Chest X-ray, PA view. Patient: 47 years old, sex M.
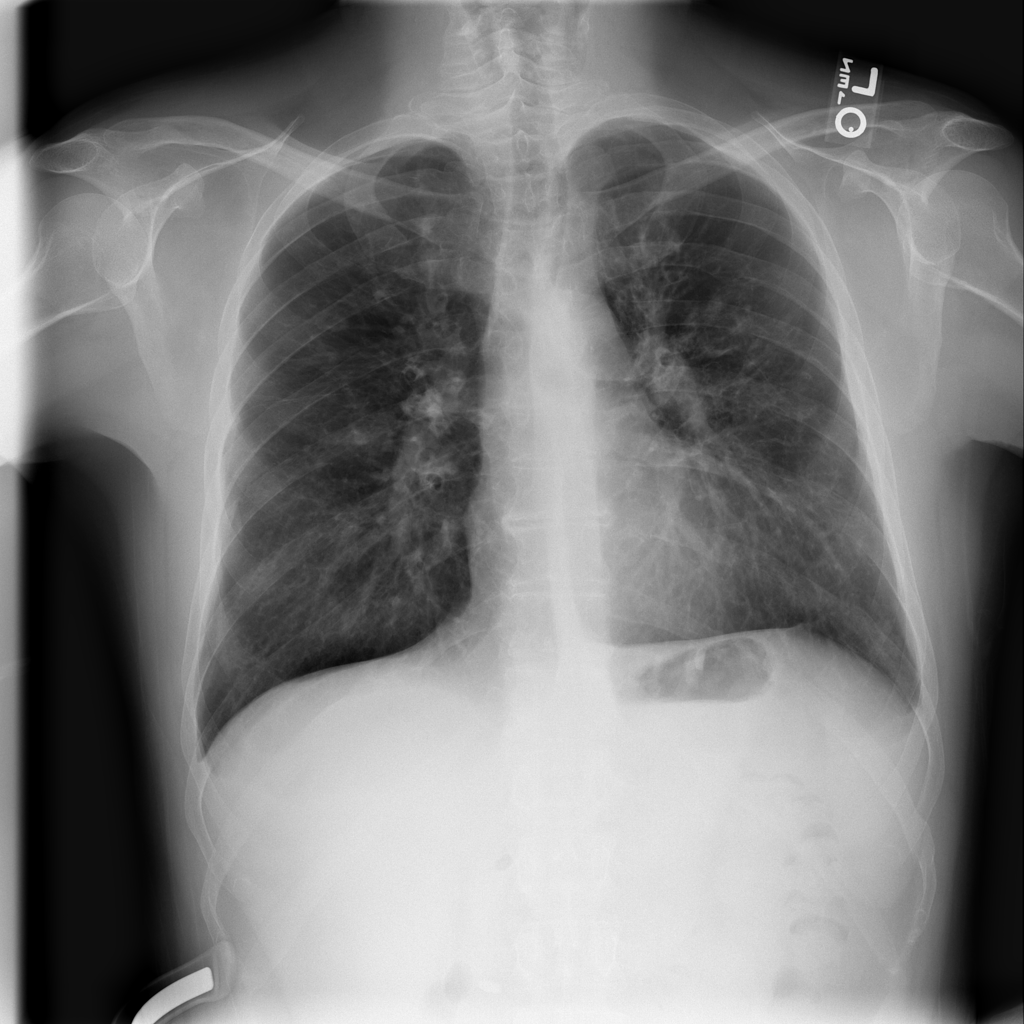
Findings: Consolidation, Pleural_Thickening